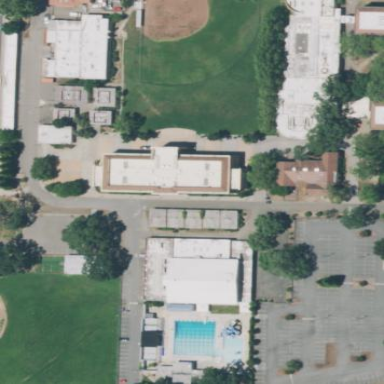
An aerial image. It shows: School.